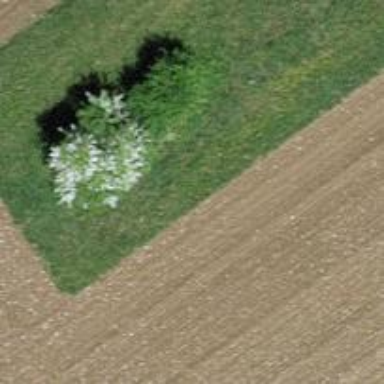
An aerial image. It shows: Beautiful tree in nature.